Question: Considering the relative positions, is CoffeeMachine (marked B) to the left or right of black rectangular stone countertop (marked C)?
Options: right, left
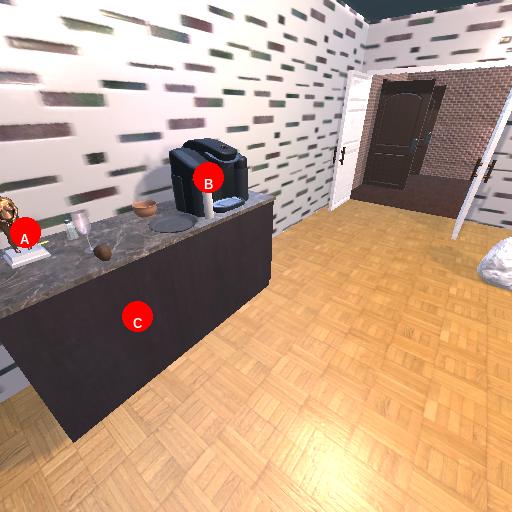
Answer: right